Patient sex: M
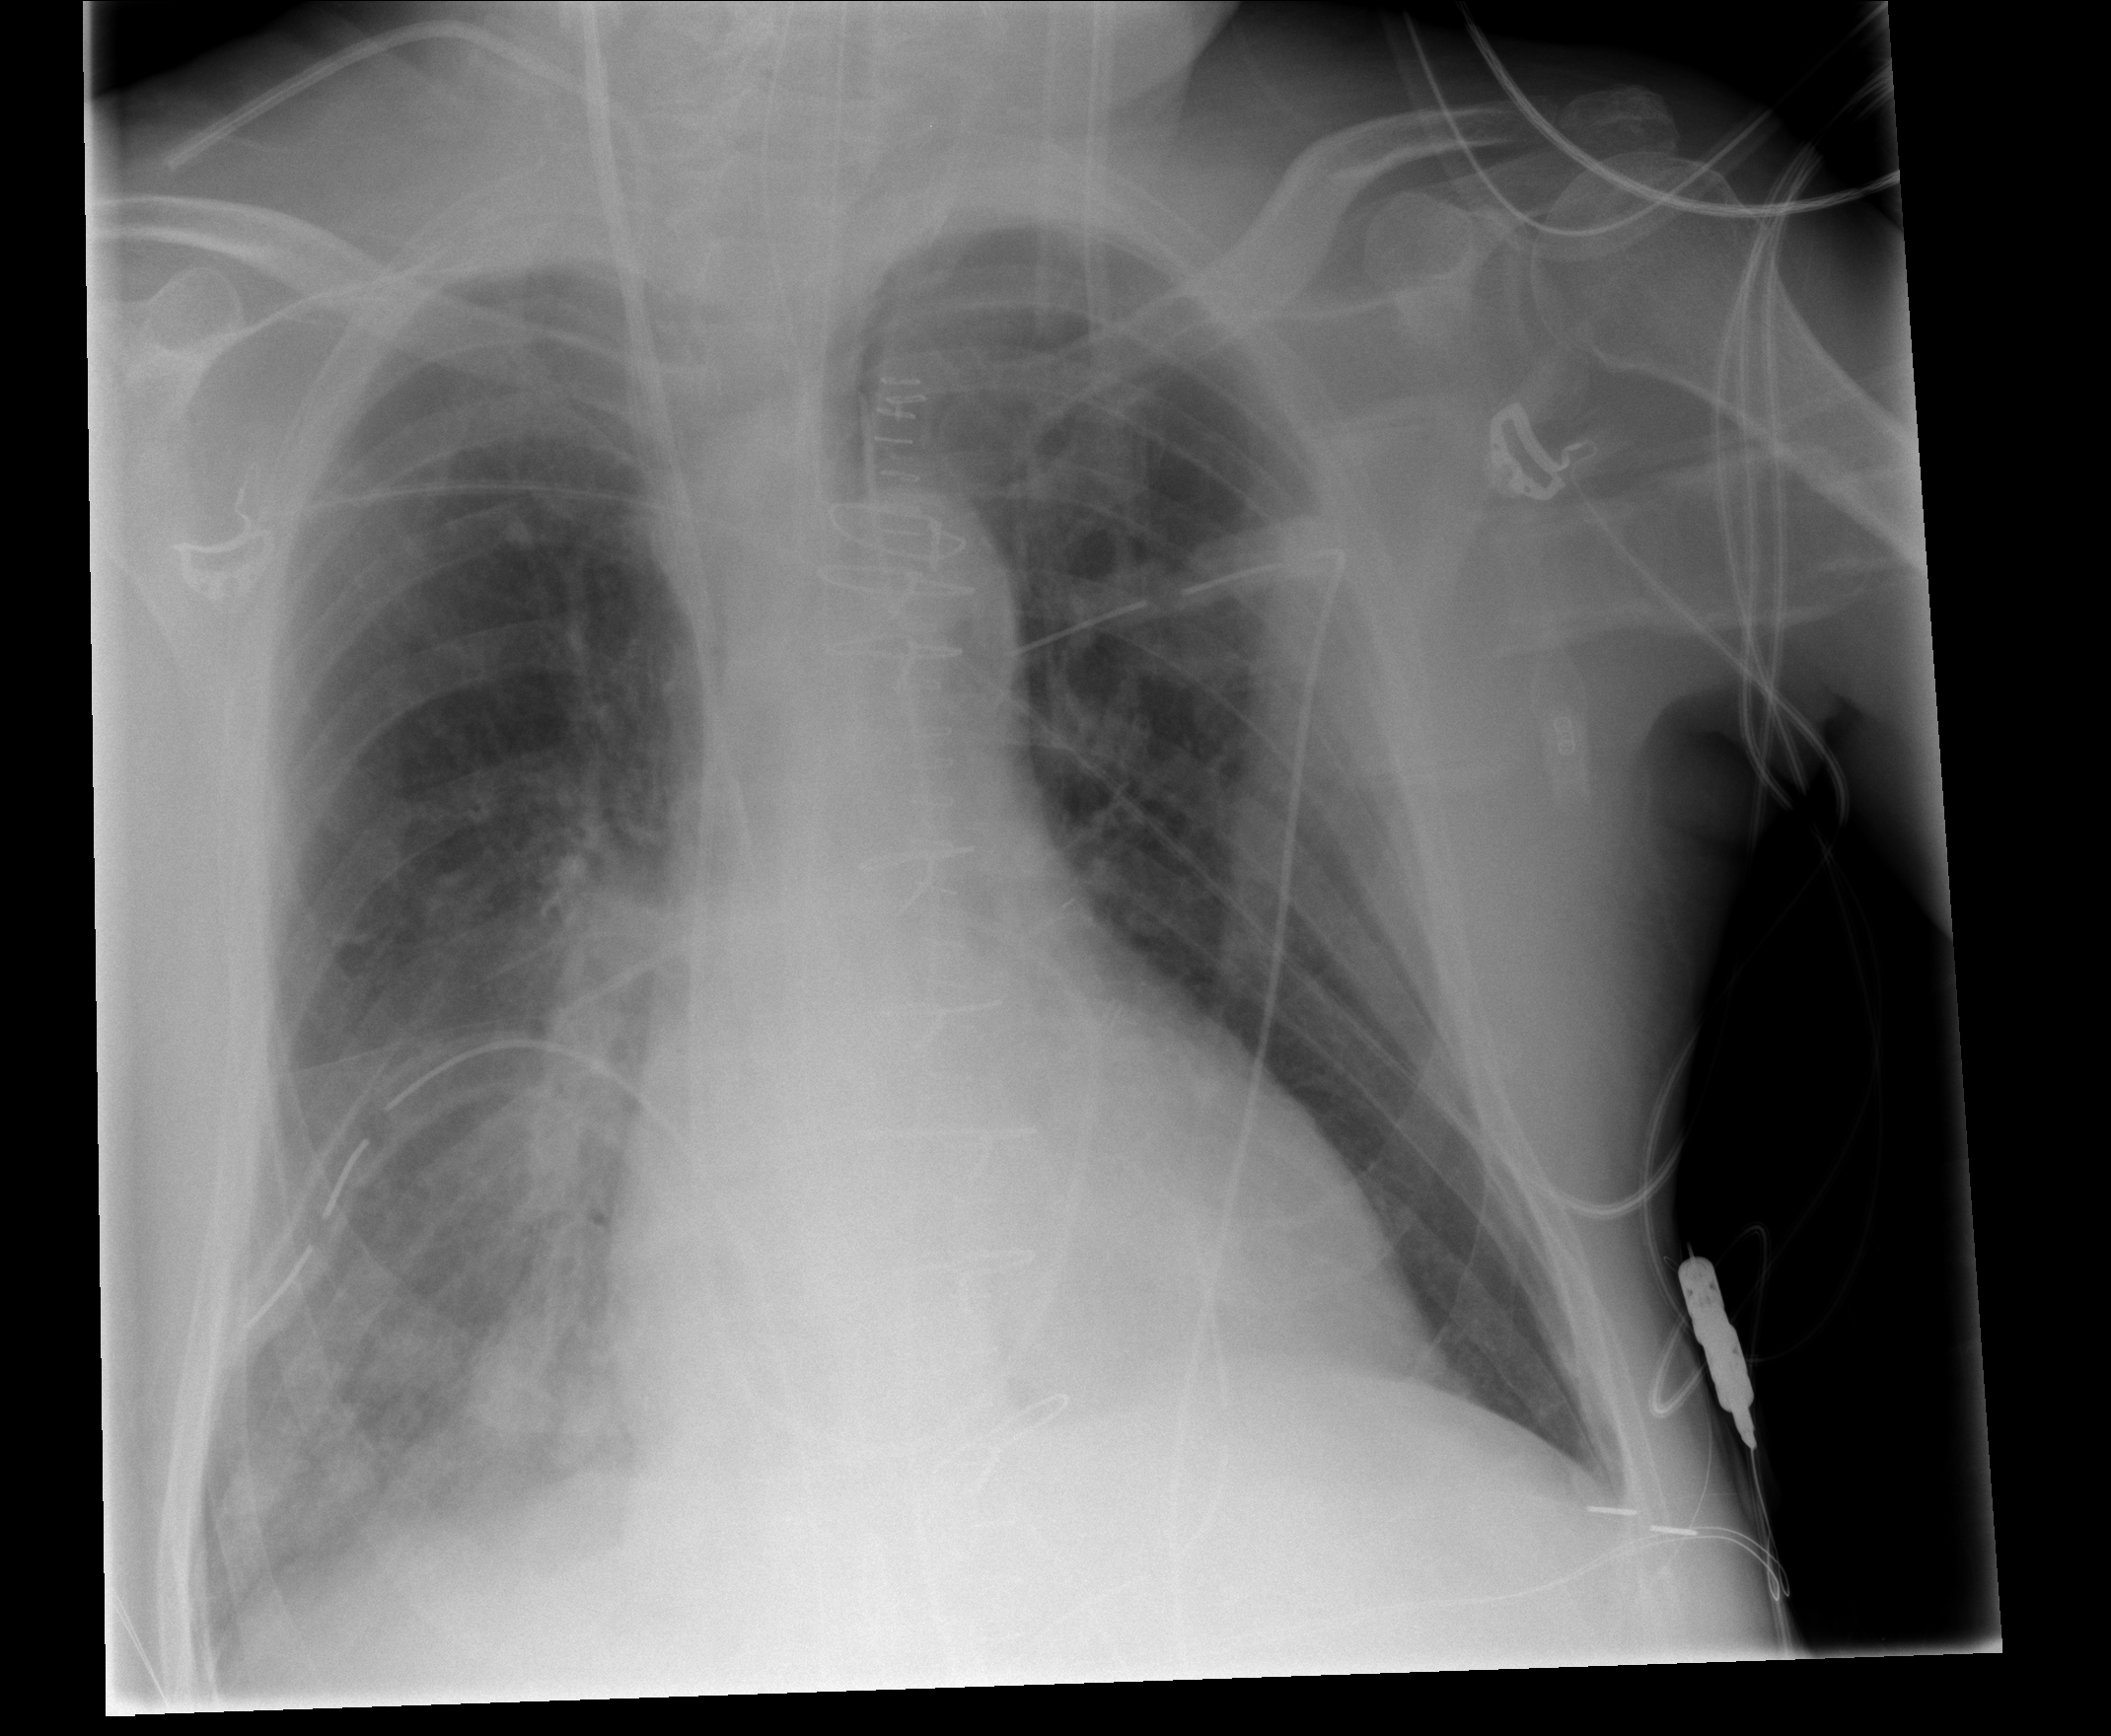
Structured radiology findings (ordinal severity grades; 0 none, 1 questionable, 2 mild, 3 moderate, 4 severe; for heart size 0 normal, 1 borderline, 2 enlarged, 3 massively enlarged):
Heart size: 2
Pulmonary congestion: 0
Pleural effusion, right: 2
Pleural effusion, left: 0
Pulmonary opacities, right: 2
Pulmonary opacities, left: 0
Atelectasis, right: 2
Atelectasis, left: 0